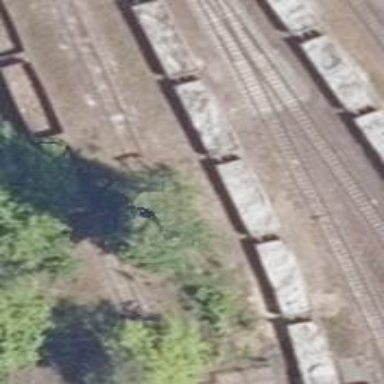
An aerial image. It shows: Railway spur service.